Interaction volume radius: 5 \u00c5
Interaction volume height: 10 \u00c5
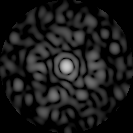
Disorder parameter: 0.8924